Question: In my application a try to position 8 small squares around one big one. See image below.

'''
<UserControl
<UserControl.Resources>
<Style x:Key="ResizerStyle" TargetType="UserControl">
<Setter Property="Width" Value="{Binding Padding.Top, ElementName=border, Mode=Default}"/>
<Setter Property="Height" Value="{Binding Padding.Top, ElementName=border, Mode=Default}"/>
</Style>
<Thickness x:Key="ScalersSize">8</Thickness>
</UserControl.Resources>
<Grid x:Name="LayoutRoot">
<Border x:Name="border" BorderThickness="1" Panel.ZIndex="-1000" Padding="{DynamicResource ScalersSize}" Background="#<PHONE>">
<Rectangle Fill="#FFC00000"/>
</Border>
<local:Scaler VerticalAlignment="Top" Cursor="SizeNS" HorizontalAlignment="Center" Style="{StaticResource ResizerStyle}"/>
<local:Scaler VerticalAlignment="Top" Cursor="SizeNESW" HorizontalAlignment="Right" Style="{StaticResource ResizerStyle}"/>
<local:Scaler VerticalAlignment="Top" HorizontalAlignment="Left" Cursor="SizeNWSE" Style="{StaticResource ResizerStyle}"/>
<local:Scaler VerticalAlignment="Bottom" Cursor="SizeNS" Style="{StaticResource ResizerStyle}"/>
<local:Scaler VerticalAlignment="Bottom" Cursor="SizeNWSE" Style="{StaticResource ResizerStyle}" HorizontalAlignment="Right"/>
<local:Scaler VerticalAlignment="Bottom" Cursor="SizeNESW" Style="{StaticResource ResizerStyle}" HorizontalAlignment="Left"/>
<local:Scaler HorizontalAlignment="Right" VerticalAlignment="Center" Cursor="SizeWE" Style="{StaticResource ResizerStyle}"/>
<local:Scaler HorizontalAlignment="Left" VerticalAlignment="Center" Cursor="SizeWE" Style="{StaticResource ResizerStyle}"/>
</Grid>
</UserControl>
'''
And the following renders red 62x62 square. But as far as I know 80 - 8 * 2 = 64. So why it is rendered it as 62 by 62 square?
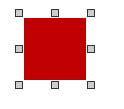
Answer: I don't know where you're getting the 80 from since it's not anywhere in your XAML but I assume that's supposed to be the size of the outer UserControl. In your calculation you missed one part: the border itself. You have the BorderThickness set to 1 which means there is a 1 unit area on all sides being held for the border line but not being shown because there isn't a BorderBrush set. So the actual size is 80 - (8 * 2) - (1 * 2) = 62